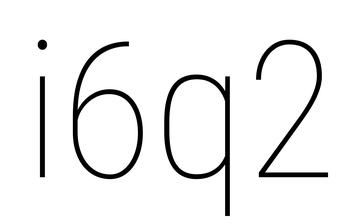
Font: Roboto_Condensed_Thin